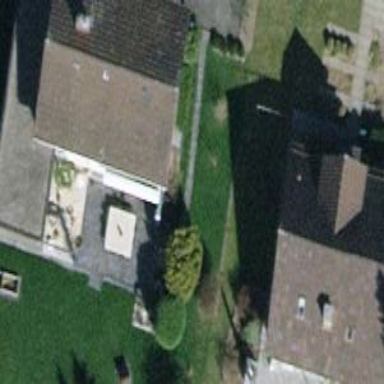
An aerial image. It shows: Building with tile roof.